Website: lowes
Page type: review-order
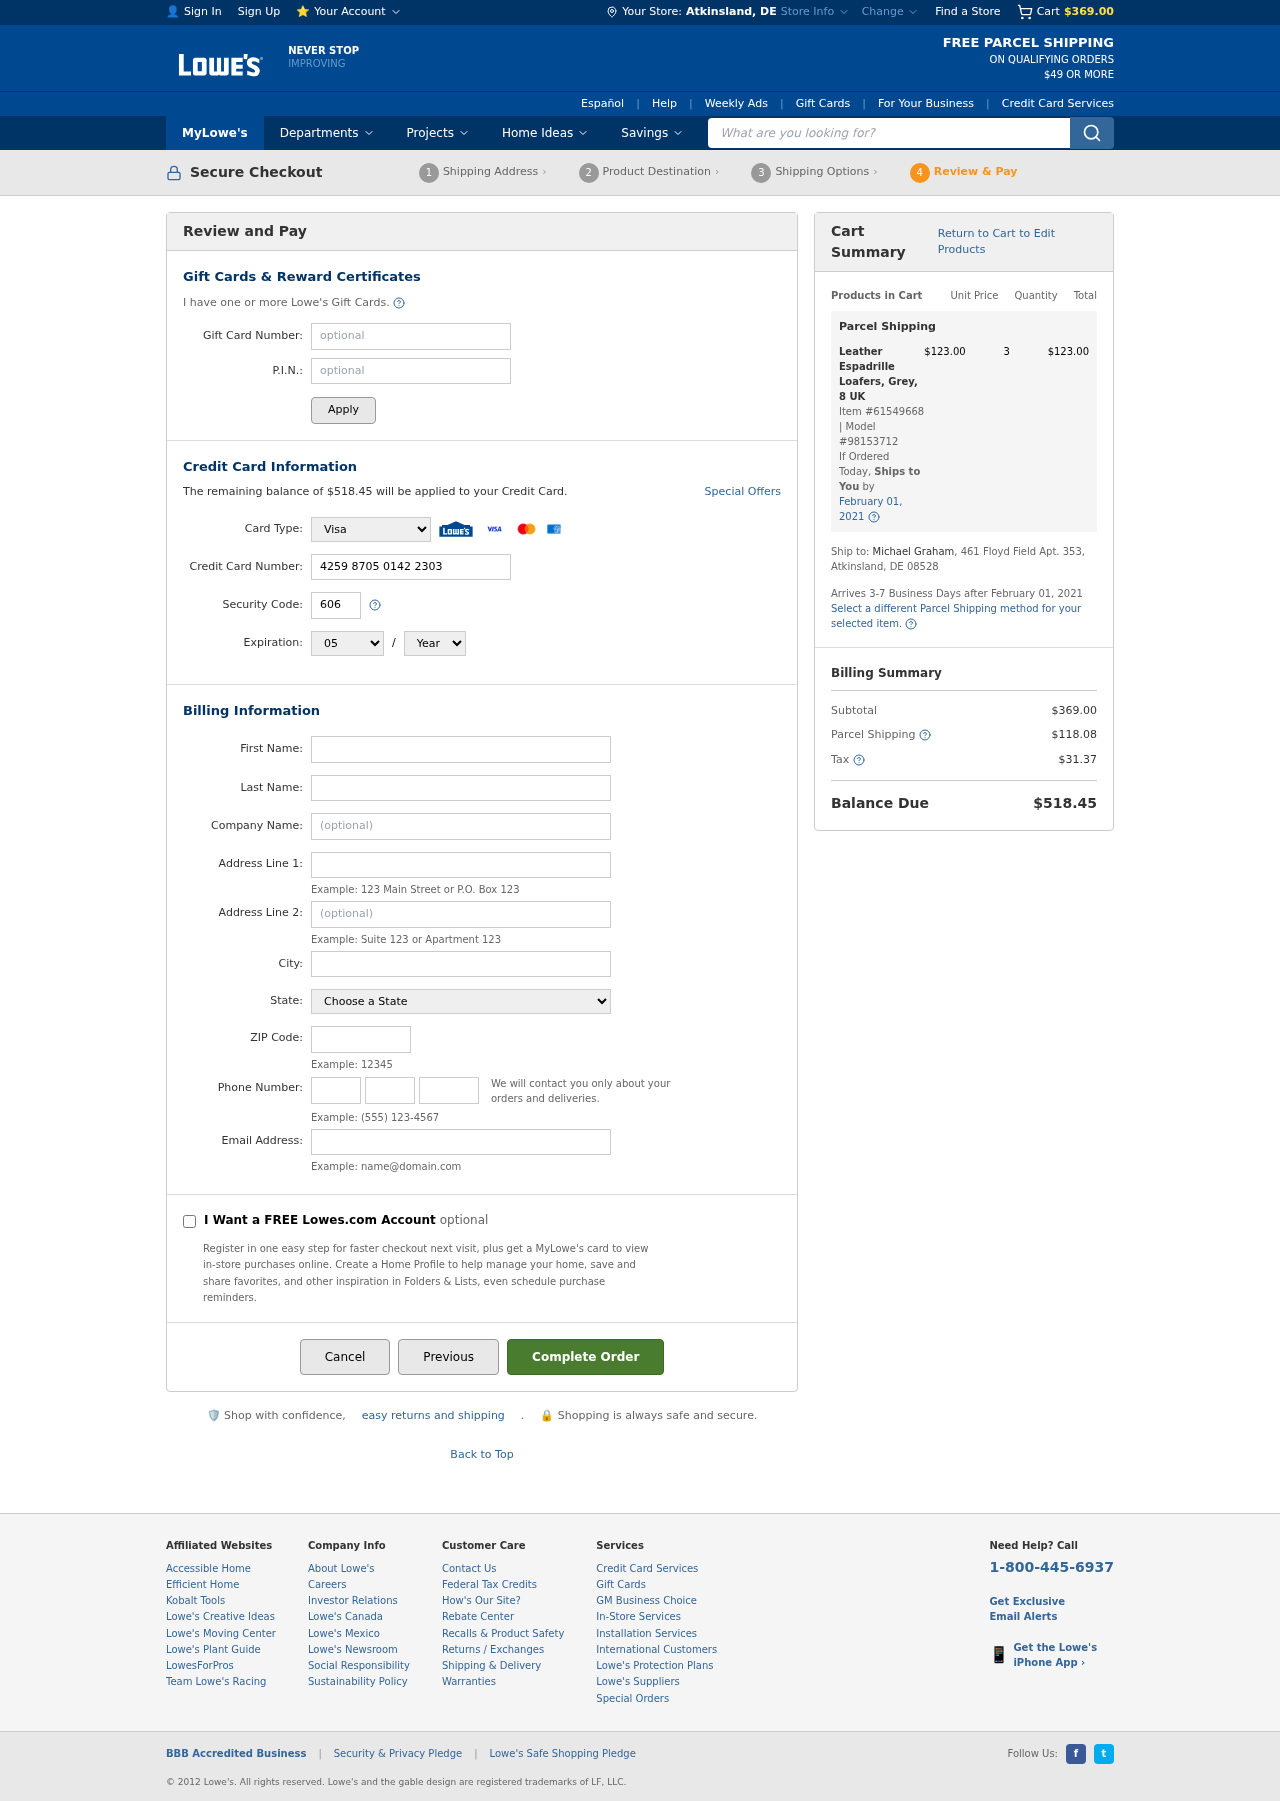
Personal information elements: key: PII_CARD_CVV
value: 606
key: PII_CARD_EXPIRY_MONTH
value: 05
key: PII_CARD_EXPIRY_YEAR
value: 27
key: PII_CARD_NUMBER
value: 4259 8705 0142 2303
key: PII_CARD_TYPE
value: Visa
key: PII_CITY
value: Atkinsland
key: PII_CITY_STATE
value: Atkinsland, DE
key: PII_COMPANY
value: Allen, Morris and Schmidt
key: PII_EMAIL
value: michael_graham@yahoo.com
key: PII_FIRSTNAME
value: Michael
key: PII_LASTNAME
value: Graham
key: PII_PHONE_AREA
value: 382
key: PII_PHONE_PREFIX
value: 314
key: PII_PHONE_SUFFIX
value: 0441
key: PII_POSTCODE
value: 08528
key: PII_STATE
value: Delaware
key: PII_STREET
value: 461 Floyd Field Apt. 353
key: PII_STREET2
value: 461 Floyd Field Apt. 353
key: PII_STREET2
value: Apt. 504
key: PII_FULLNAME2
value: Michael Graham
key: PII_CITY_STATE_ZIP2
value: Atkinsland, DE 08528
Product elements: key: PRODUCT1_NAME
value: Leather Espadrille Loafers, Grey, 8 UK
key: PRODUCT1_PRICE
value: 123
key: PRODUCT1_QUANTITY
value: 3
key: PRODUCT1_ITEM_NUMBER
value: Item #61549668
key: PRODUCT1_MODEL_NUMBER
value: Model #98153712
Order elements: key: ORDER_SUBTOTAL
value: $369.00
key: ORDER_BALANCE_DUE
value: $518.45
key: ORDER_SHIPPING_DATE
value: February 01, 2021
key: ORDER_ITEM_TOTAL
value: $123.00
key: ORDER_SHIPPING_DATE2
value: February 01, 2021
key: ORDER_SHIPPING_COST
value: $118.08
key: ORDER_TAX
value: $31.37
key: ORDER_TOTAL
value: $518.45
Search elements: key: HEADER_SEARCH
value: What are you looking for?